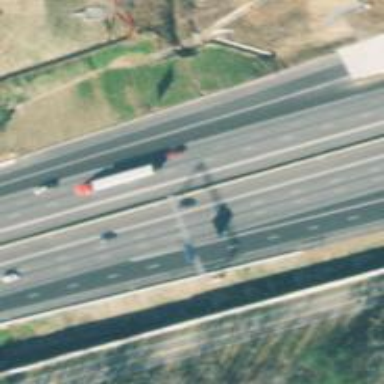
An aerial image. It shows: View of motorway.